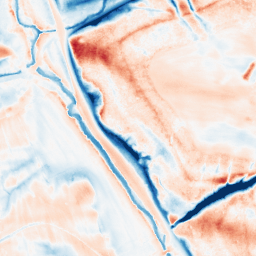
Category: classical
Decomposition family: gaussian_anisotropic
Decomposition parameters: sigma_x: 5
sigma_y: 10
Upsampling method: bspline
Upsampling parameters: scale: 2
Upsampling scale: 2